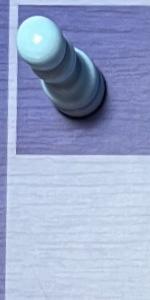
Label: Empty